Question: I have a calendar view with events inside a table. An event is created with a LinearLayout and a textview inside:
'''
LinearLayout ll = new LinearLayout(context);
ll.setOrientation(LinearLayout.VERTICAL);
LinearLayout.LayoutParams layoutParams = new LinearLayout.LayoutParams(LayoutParams.MATCH_PARENT, LayoutParams.WRAP_CONTENT);
//My label
TextView label = new TextView(context);
label.setEllipsize(TruncateAt.END);
label.setPadding(4, 0, 0, 10);
label.setText(text);
ll.addView(label, layoutParams);
'''
When I add my LinearLayout to the calendar view, I got this:

My label is cutted off because of the linearlayout height. I dont want to change the height of my event. So I have set the property ellipsize with TruncateAt.END in my label in order to avoid this issue, but the problem persists. How can I have my label truncated at the end with (...)?
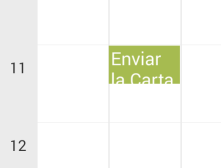
Answer: Add 'setIncludeFontPadding()' to your 'TextView'...this will remove all default padding from 'TextView'.
'''
label.setIncludeFontPadding(false);
'''
One more thing, you have added 'ellipsize' to your 'TextView' but you didn't specify the length of the 'TextView' after which the 'ellipsize' should take effect. You can set that condition using any one of the following...
'''
label.setSingleLine(true);
'''
or
'''
label.setMaxLines(2); //here maximum line 2
'''